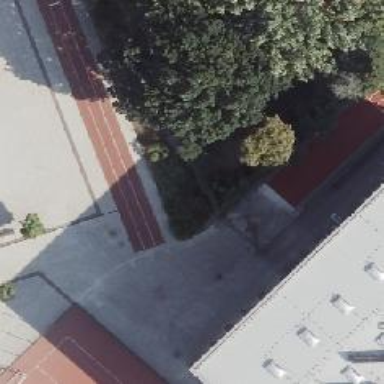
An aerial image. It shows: Athletics track located in leisure land area.